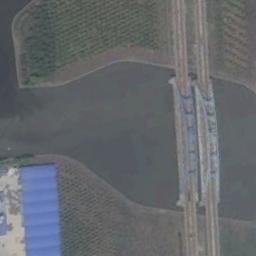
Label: railway